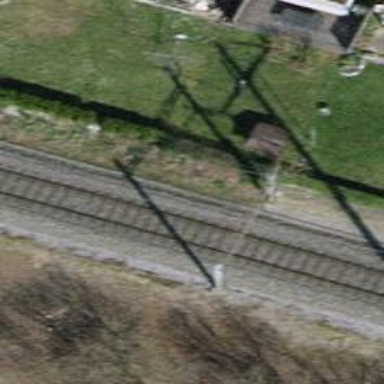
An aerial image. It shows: Single railway track with electrification through contact line.